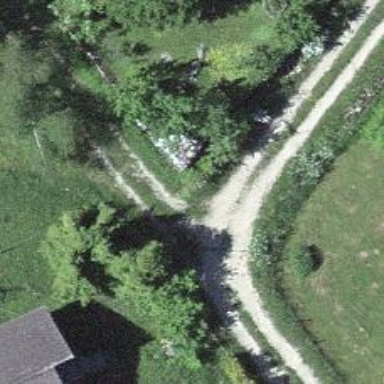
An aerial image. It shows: Gravel service road located in agricultural area.